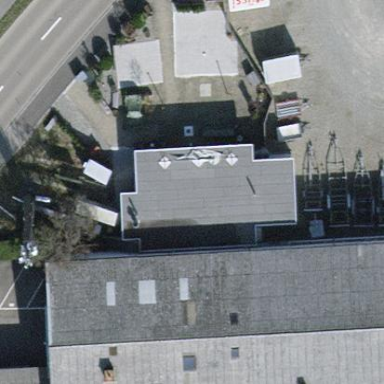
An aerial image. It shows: Bar building.